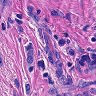
Metastatic tissue present: yes